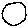
Label: circle